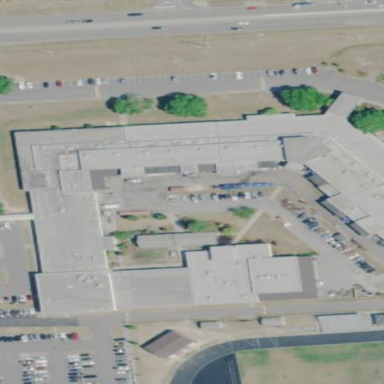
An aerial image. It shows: School building.